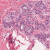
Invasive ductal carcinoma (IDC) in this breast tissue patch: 0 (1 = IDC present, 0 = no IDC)